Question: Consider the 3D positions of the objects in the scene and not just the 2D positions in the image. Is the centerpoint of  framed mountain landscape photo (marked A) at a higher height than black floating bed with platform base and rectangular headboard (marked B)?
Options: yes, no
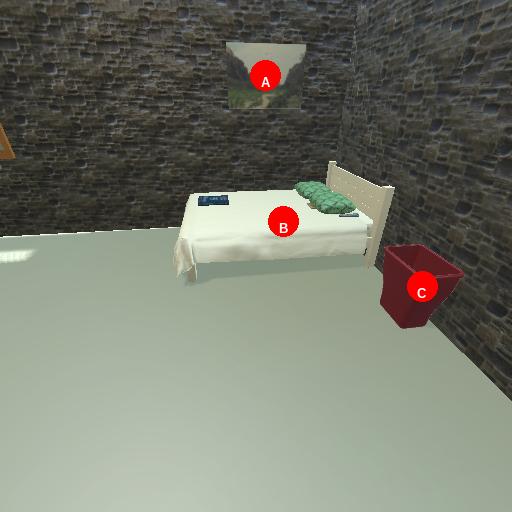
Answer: yes